Question: I want to apply perfect margins to my isotoped elements. The problem is that when I declare something like that to my elements:
CSS
'''
#container .elements{
margin-bottom: 20px;
margin-left: 1%;
margin-right: 1%;
width: 23%;
}
'''
JS
'''
$container.isotope({
itemSelector: '.elements',
layoutMode: 'fitRows'
});
'''
There are undesired margins on left and right of the container:

How can I solve this issue?
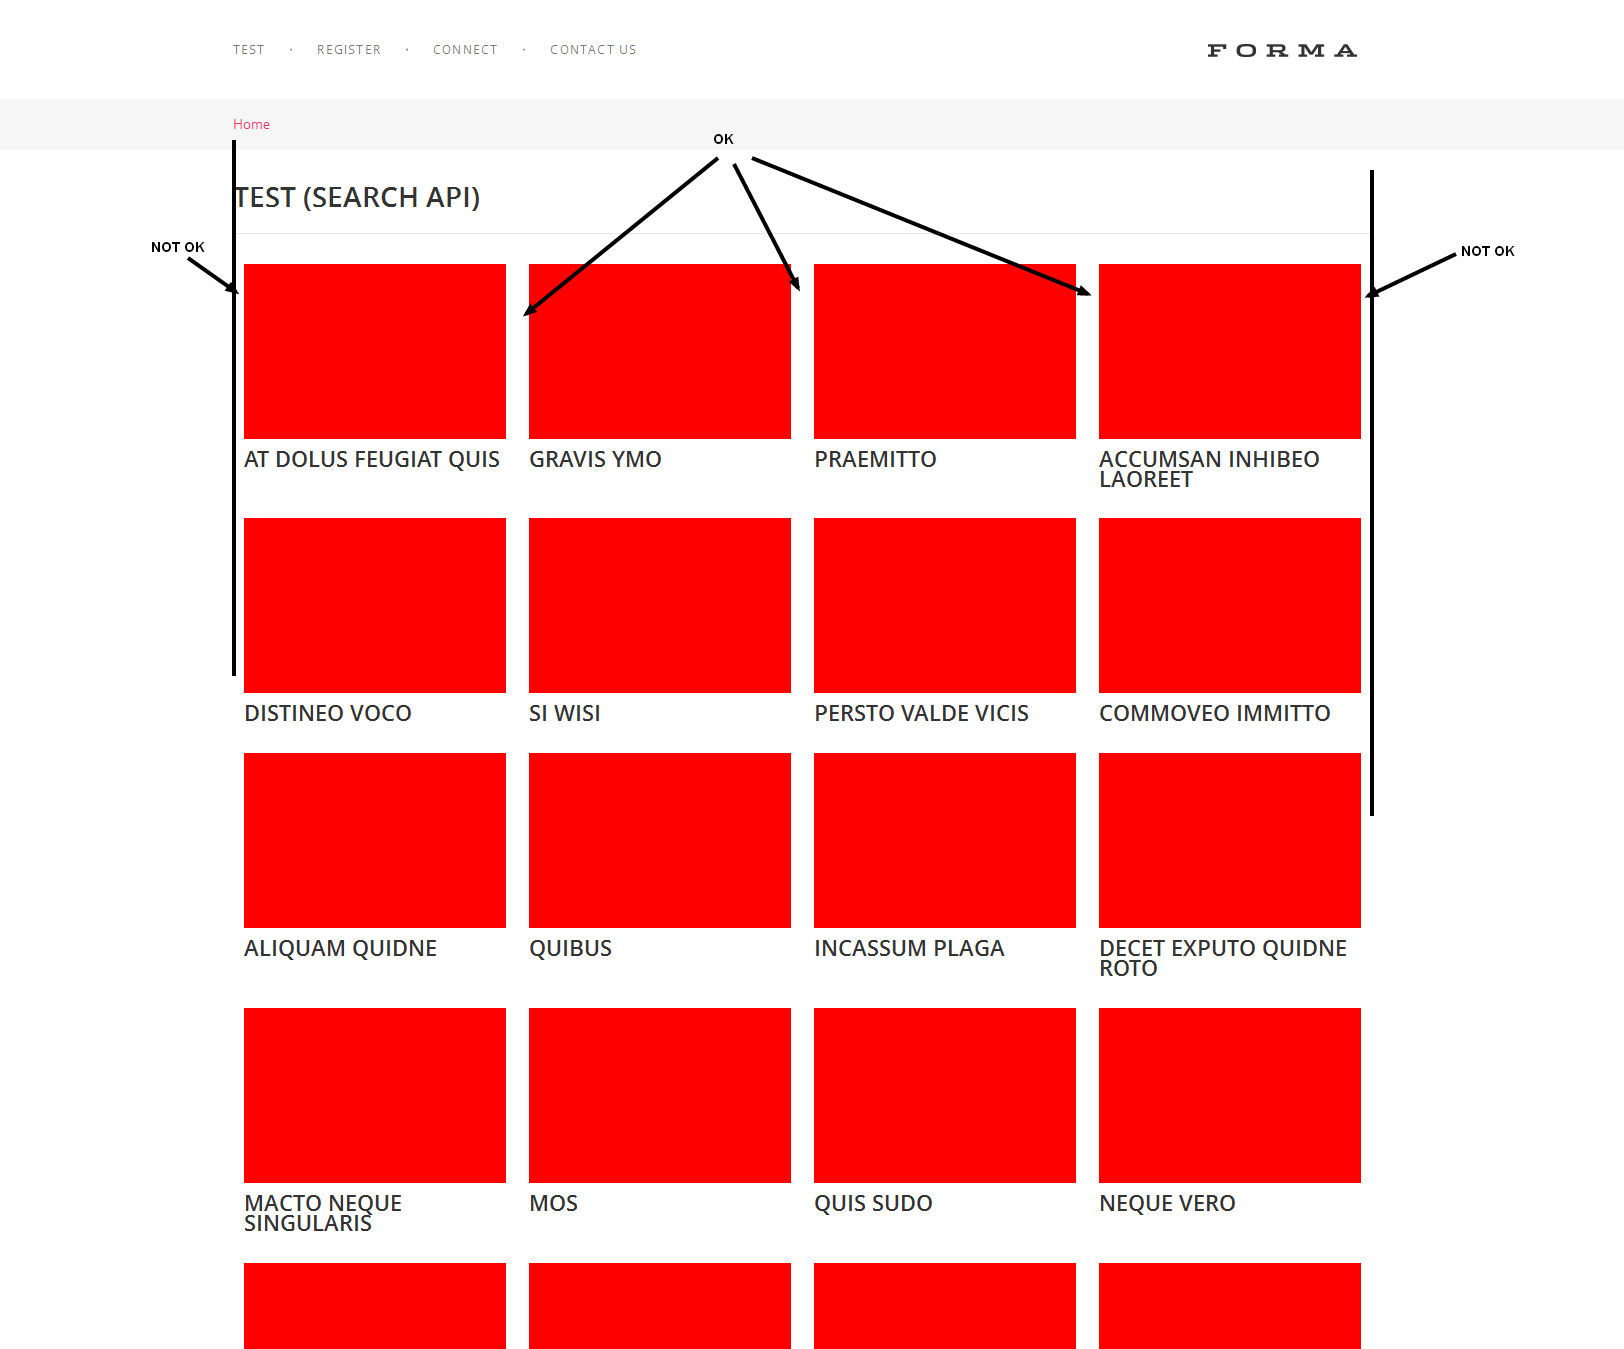
Answer: You can do this by using container with negative margins for both left and right
'''
#container {
margin-left: -1%;
margin-right: -1%;
}
'''